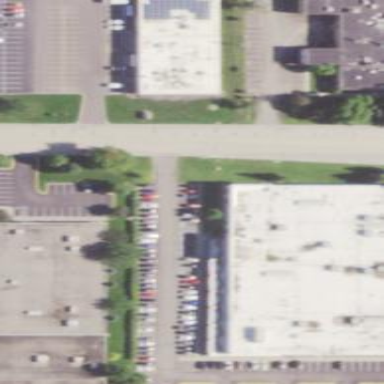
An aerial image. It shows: Fitness center building.